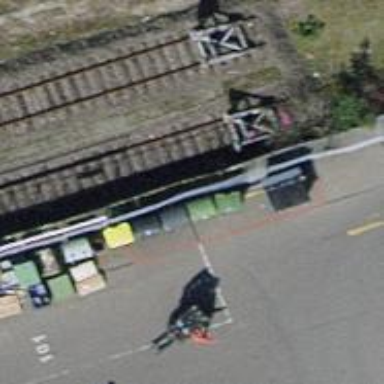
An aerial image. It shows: Railway buffer stop.